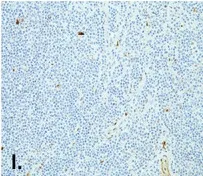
Pathological images of the resected specimen. Cyclin D1. (orig. Mag. X200).
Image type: pathology (immunostaining)